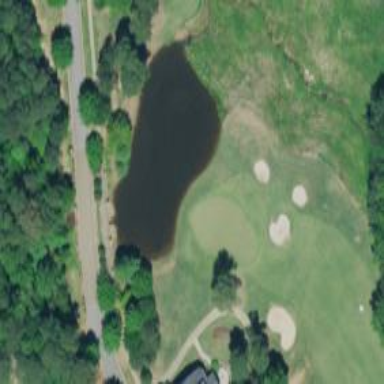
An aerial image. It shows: Water hazard on golf course. The hazard is natural water feature.